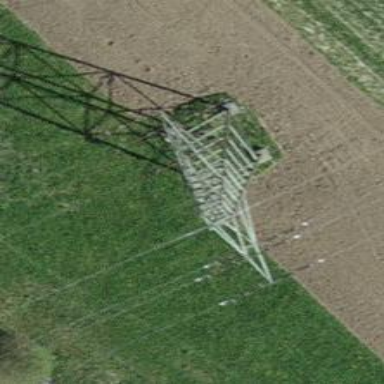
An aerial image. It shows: Lattice structure tower.